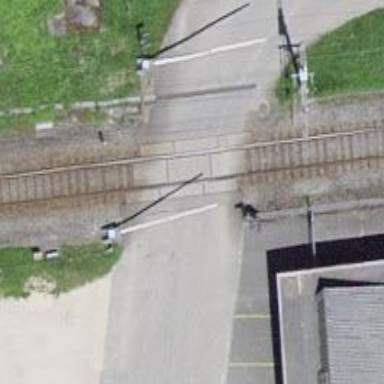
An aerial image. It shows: Railway level crossing.